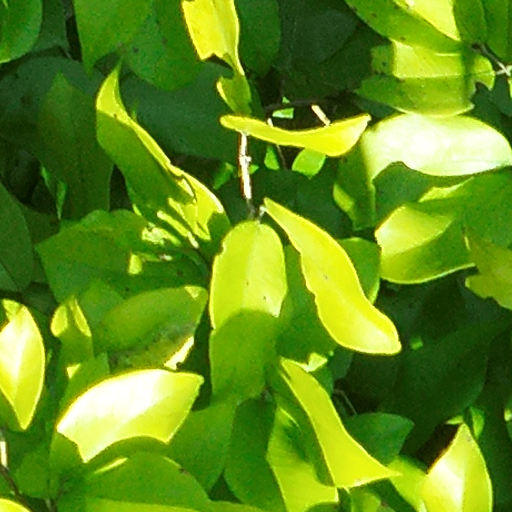
Species: Prioria copaifera
GBIF accepted scientific name: Prioria copaifera
Crown area (m\u00b2): 261.507